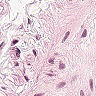
Metastatic tissue present: no